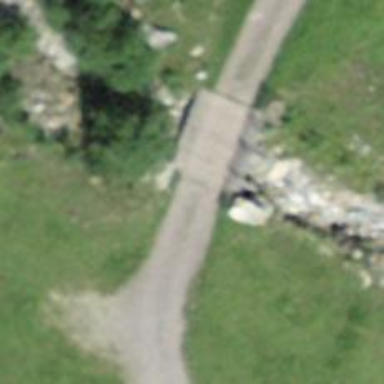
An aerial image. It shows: Track road on bridge with grade 1 tracktype.